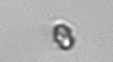
Label: Heterocapsa_rotundata